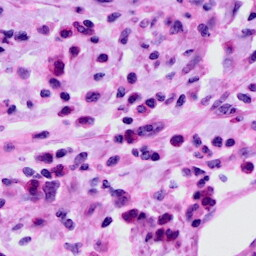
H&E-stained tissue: Cervix